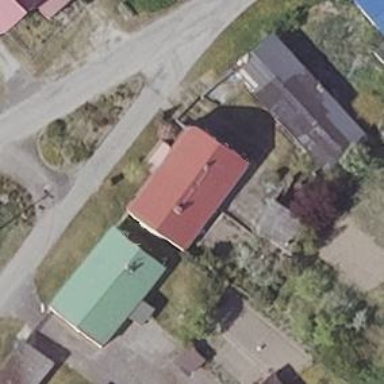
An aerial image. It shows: Residential building.